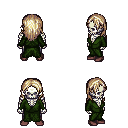
a pixel art fantasy rpg character, male body template, skeleton, green robe, metal pants, white blonde long hairstyle, maroon shoes, four views (front, back, left, right), 2x2 character sprite sheet, small pixel art, hard edges, no anti-aliasing